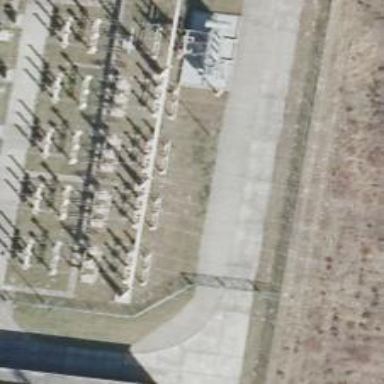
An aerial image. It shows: Three power lines with cables.